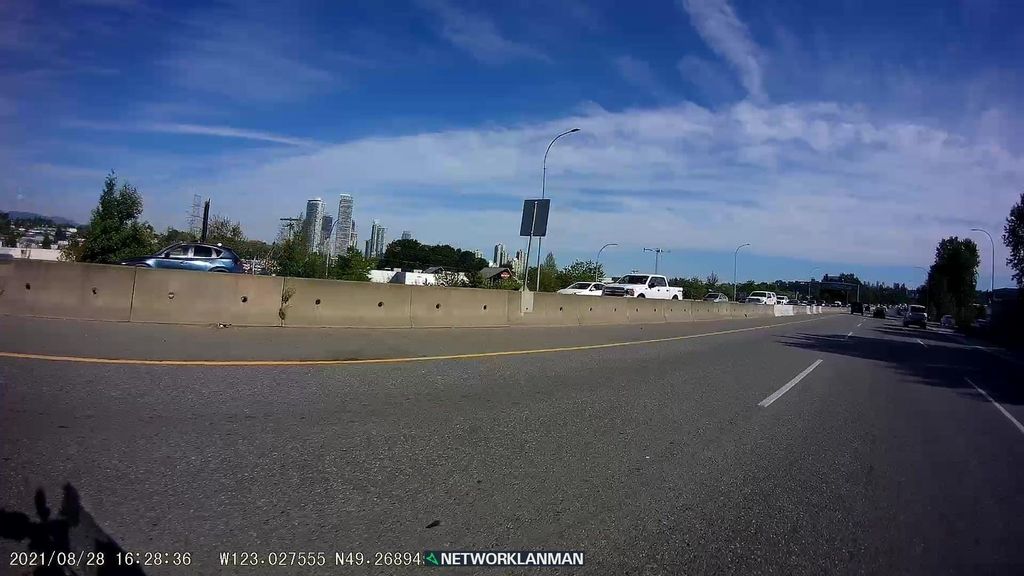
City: vancouver